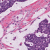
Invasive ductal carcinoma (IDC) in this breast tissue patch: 1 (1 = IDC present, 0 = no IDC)